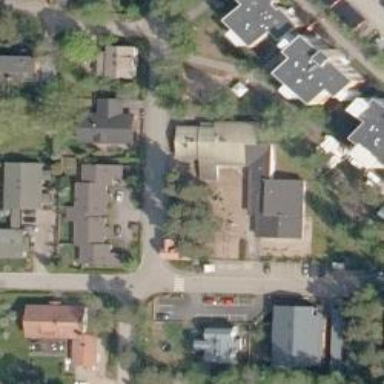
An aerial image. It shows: Kindergarten.